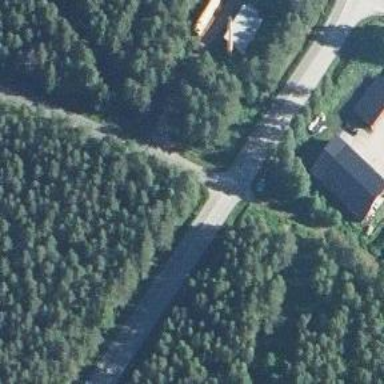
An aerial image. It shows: Unmarked crossing for cyclists on cycleway.